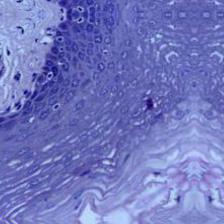
Diagnosis: Normal